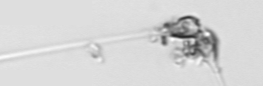
Label: Asterionellopsis_glacialis